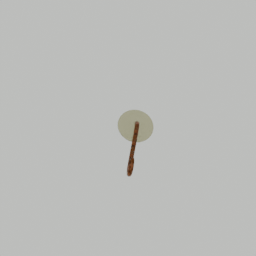
Label: tools